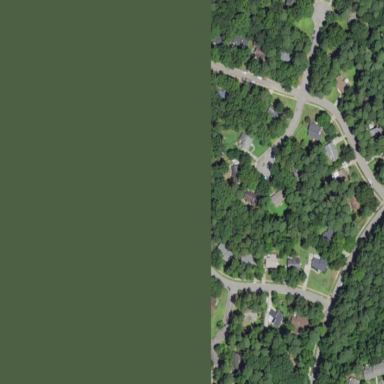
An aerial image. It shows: Residential area within neighborhood.